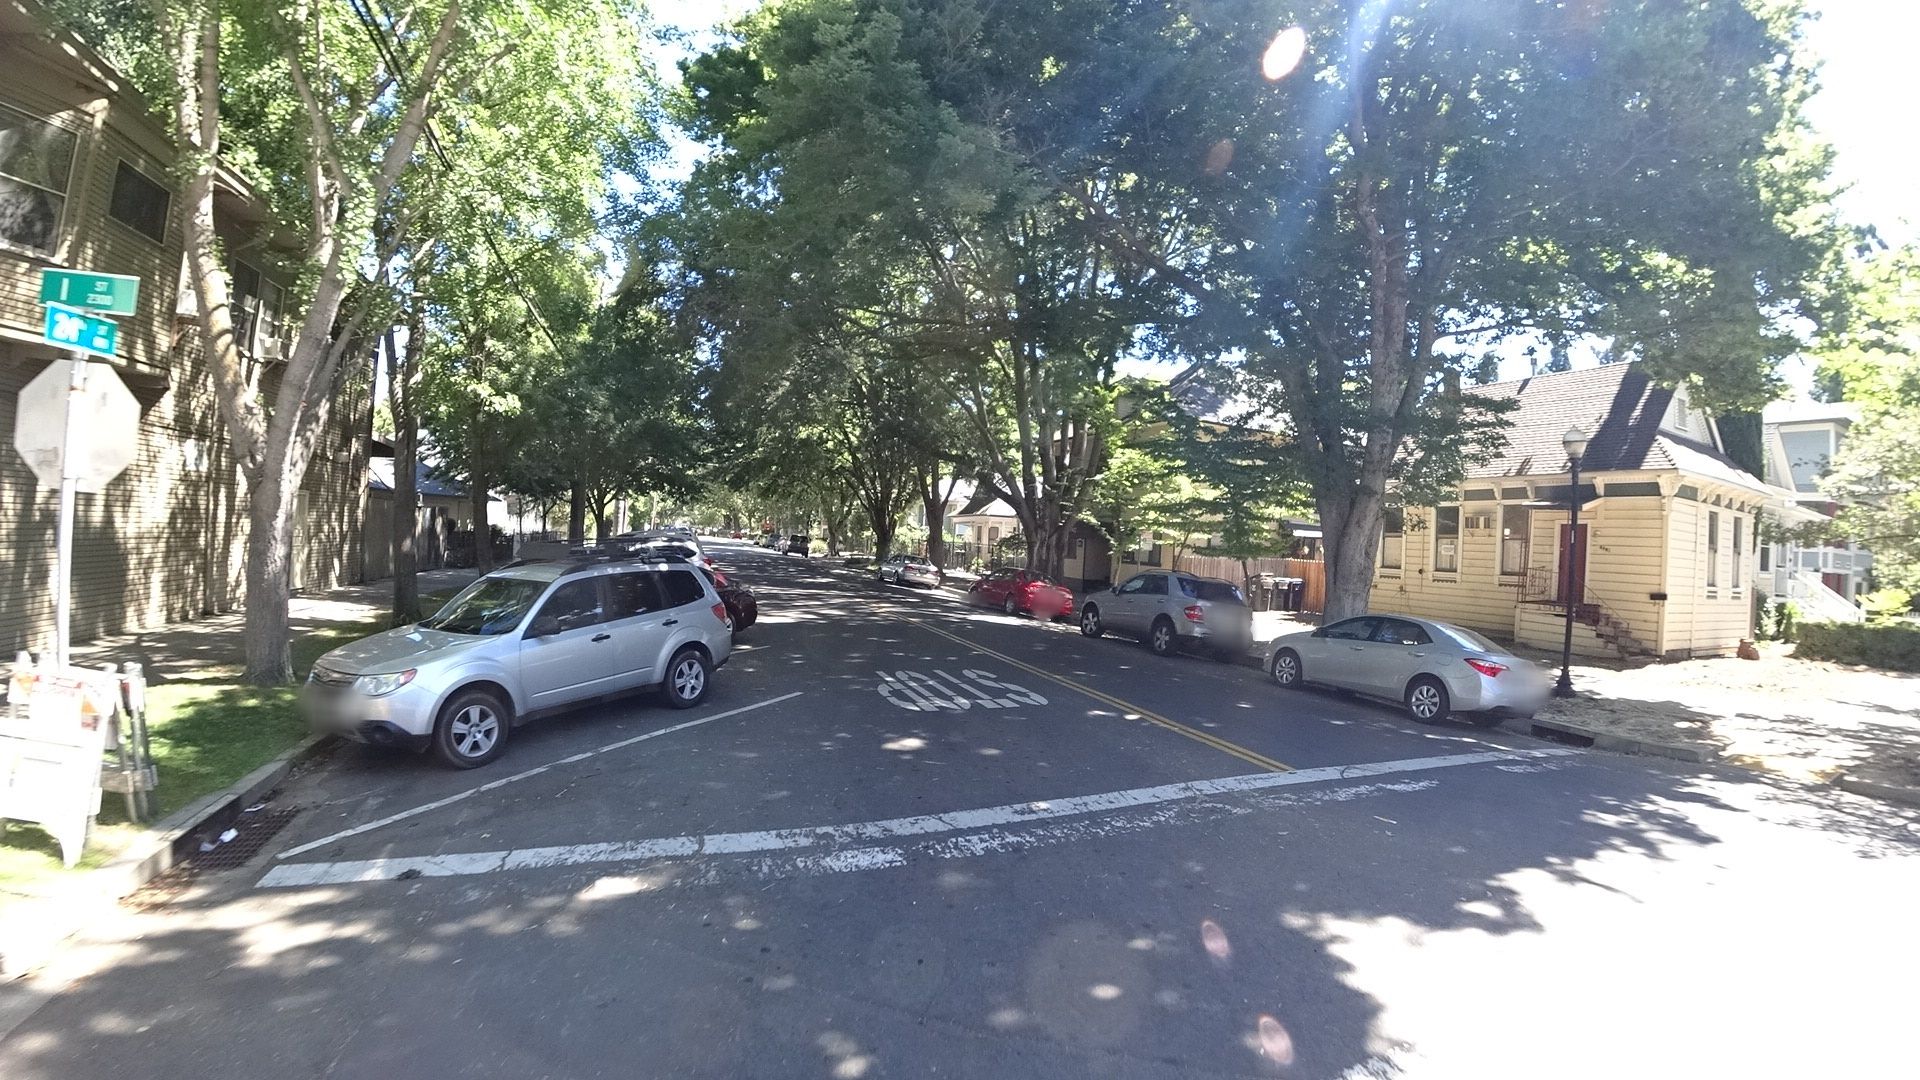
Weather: clear
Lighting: day
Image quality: good
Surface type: driving surface
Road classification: residential
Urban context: urban centre
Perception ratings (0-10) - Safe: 8.82, Lively: 7.7, Beautiful: 9.16, Boring: 1.91, Depressing: 2.01, Wealthy: 7.36